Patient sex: M
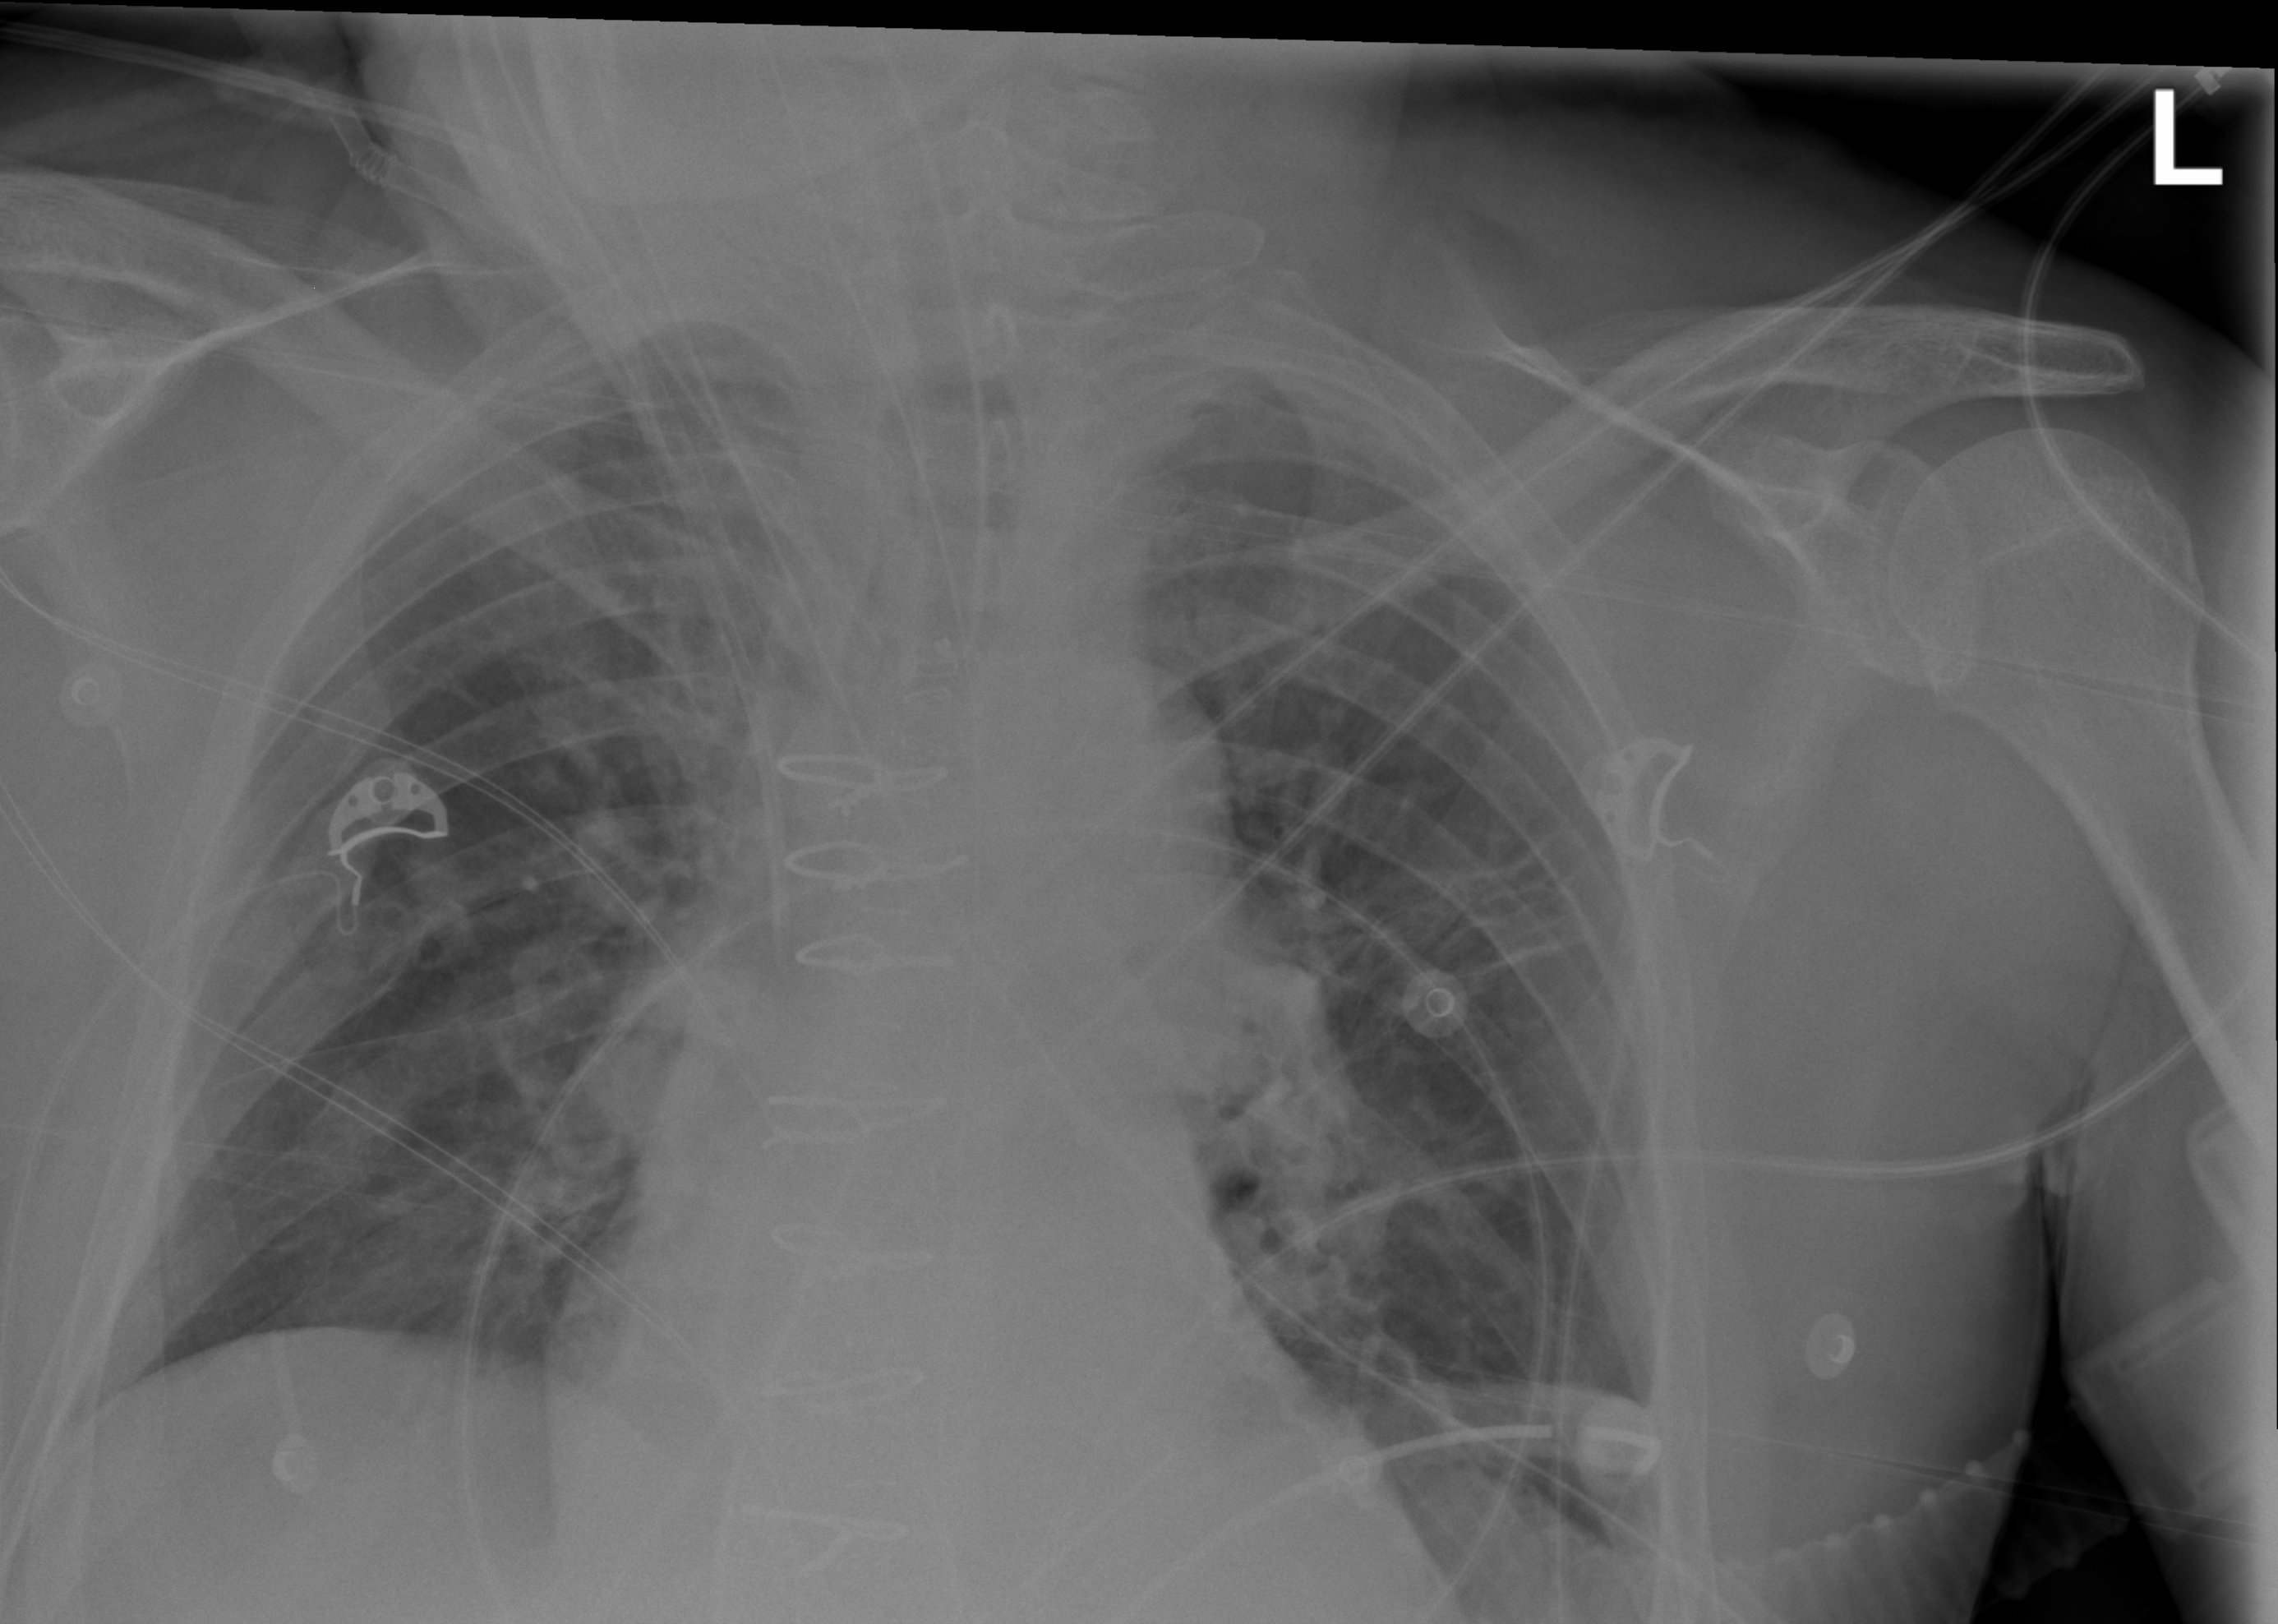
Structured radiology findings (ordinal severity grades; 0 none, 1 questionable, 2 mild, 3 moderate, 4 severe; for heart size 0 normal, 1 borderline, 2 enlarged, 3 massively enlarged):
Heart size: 0
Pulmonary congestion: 2
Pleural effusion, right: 0
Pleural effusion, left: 0
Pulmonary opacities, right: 0
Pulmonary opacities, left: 0
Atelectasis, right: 0
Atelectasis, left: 0